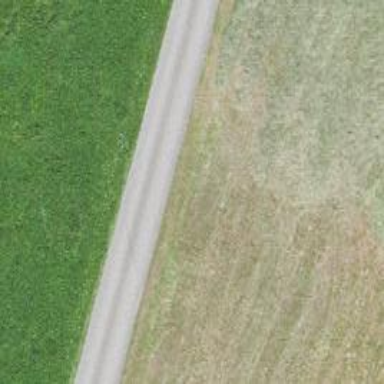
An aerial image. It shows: Unclassified road with asphalt surface and grade1 tracktype.